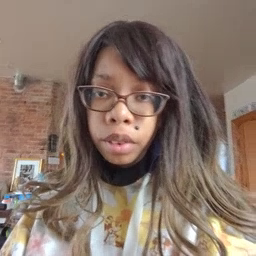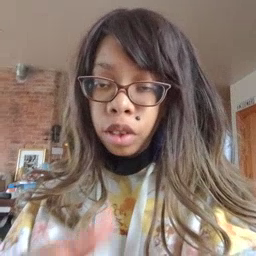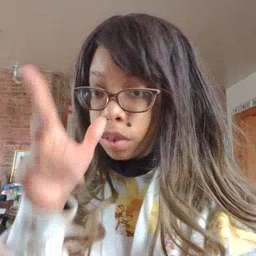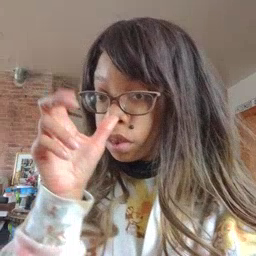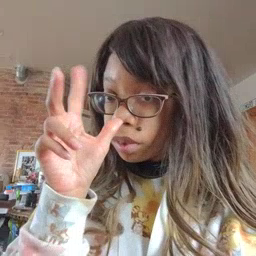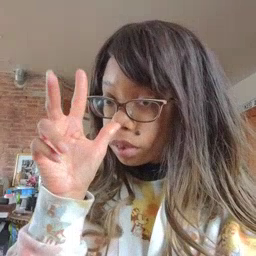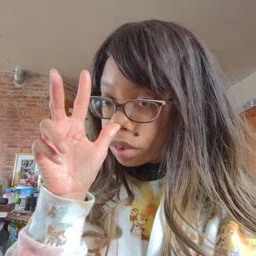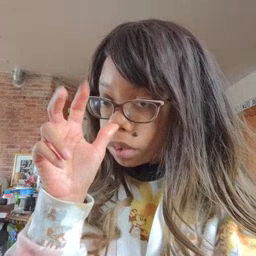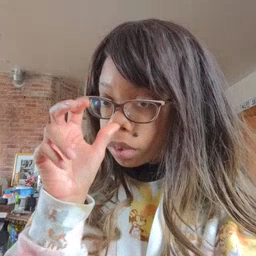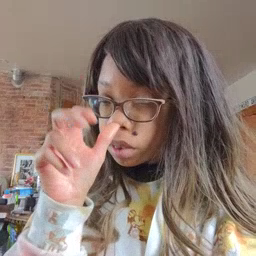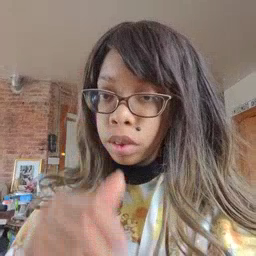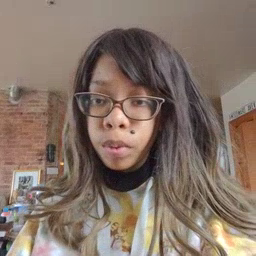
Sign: bug